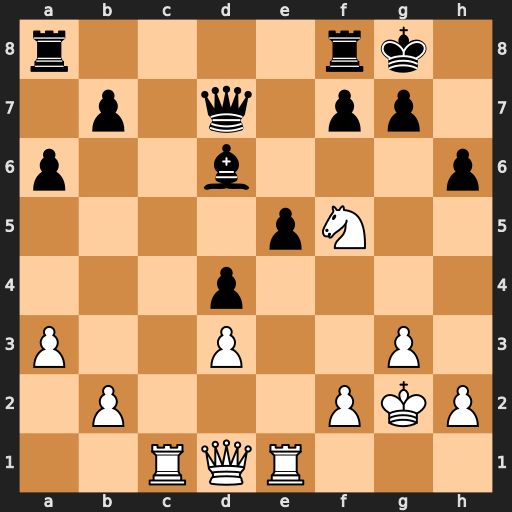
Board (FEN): r4rk1/1p1q1pp1/p2b3p/4pN2/3p4/P2P2P1/1P3PKP/2RQR3
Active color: w
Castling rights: -
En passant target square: -
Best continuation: Qg4 Qxf5 Qxf5